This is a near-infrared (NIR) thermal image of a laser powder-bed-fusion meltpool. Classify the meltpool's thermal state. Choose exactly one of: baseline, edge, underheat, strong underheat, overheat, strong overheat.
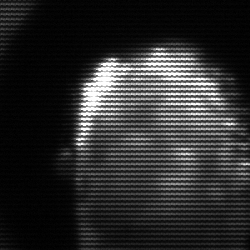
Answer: baseline